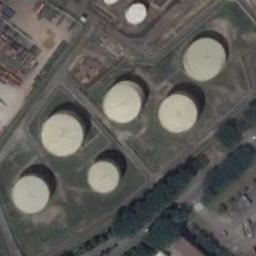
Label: storage_tank